Question: Usually i have size/content to show you what the size of the uncompressed data when your response is getting compressed. I have seemed to have lost this on one computer. I just have "size". Does anyone know how to get this back without having to try to reinstall chrome (i have the latest version of google chrome for windows (37.0.2062.120 m (64-bit))

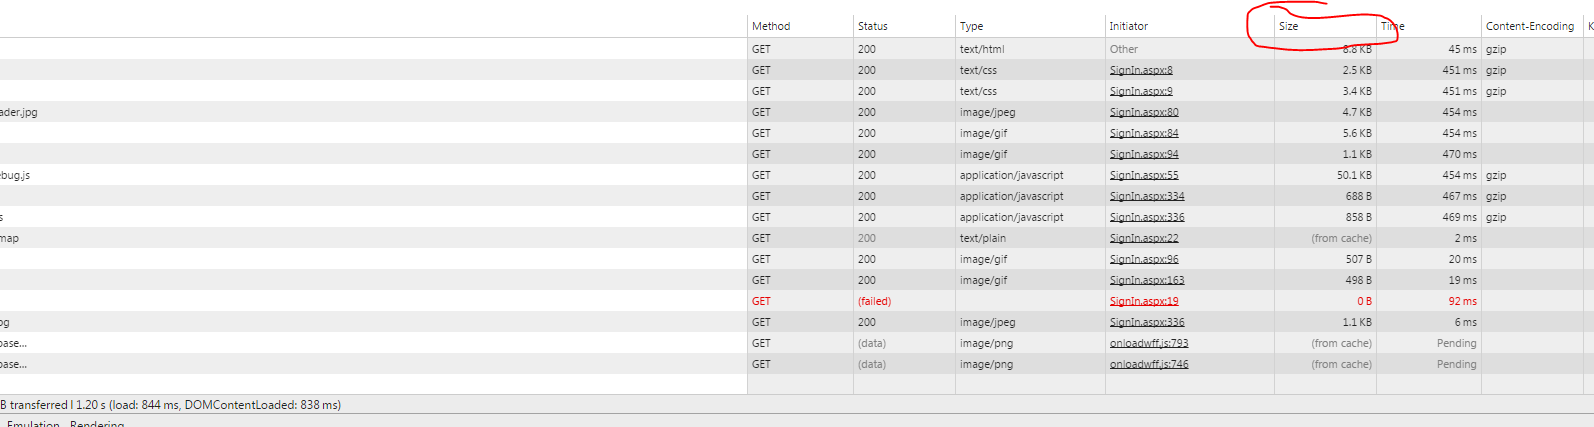
Answer: You have activated the compact view by clicking on the "Use small resource rows" icon.
Click on the "Use large resource rows" icon to toggle this setting (the fourth icon in the top-left corner).

### Small resource rows

### Large resource rows

Next time, when you get stuck with an unwanted devtools setting, you could also open the options of the devtools (gear icon), scroll down at the General tab and click on the "Restore defaults and reload" button to reset all devtools settings to their default values.